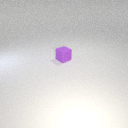
small purple rubber cube